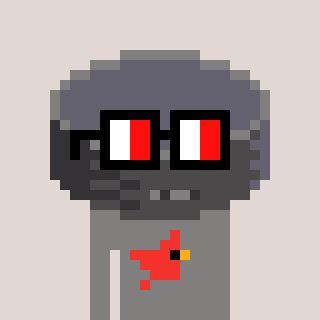
a pixel art character with square glasses with black frames and red eyes, a hockey puck-shaped head and a bluegrey-colored body on a warm background